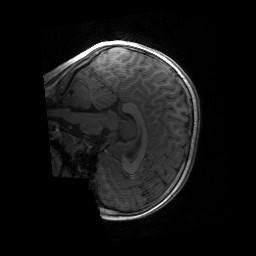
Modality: T1w
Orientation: sagittal
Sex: female
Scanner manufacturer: siemens
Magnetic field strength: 3 T
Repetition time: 1.9 s
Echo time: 0.00243 s